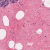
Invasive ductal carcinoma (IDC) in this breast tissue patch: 0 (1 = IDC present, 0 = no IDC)